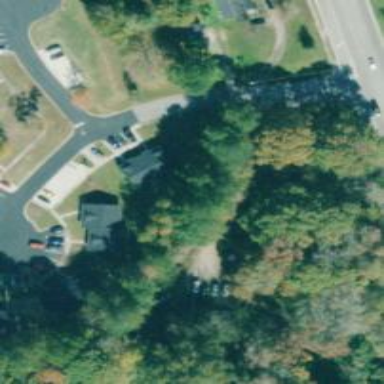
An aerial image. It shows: Driveway.